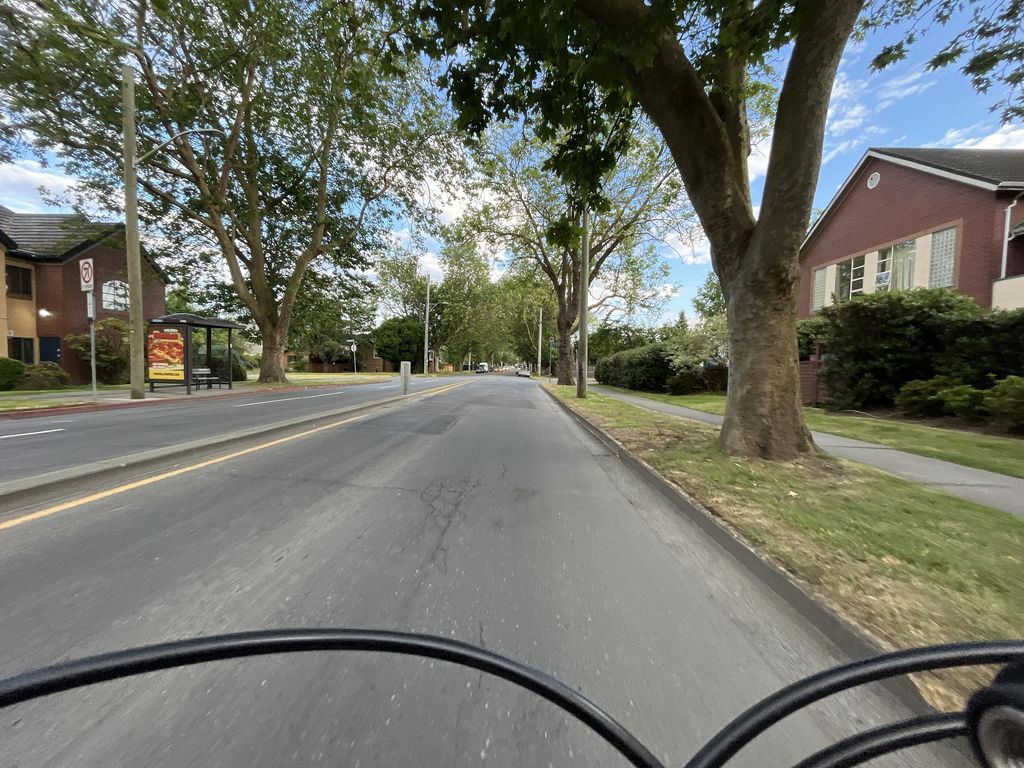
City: victoria